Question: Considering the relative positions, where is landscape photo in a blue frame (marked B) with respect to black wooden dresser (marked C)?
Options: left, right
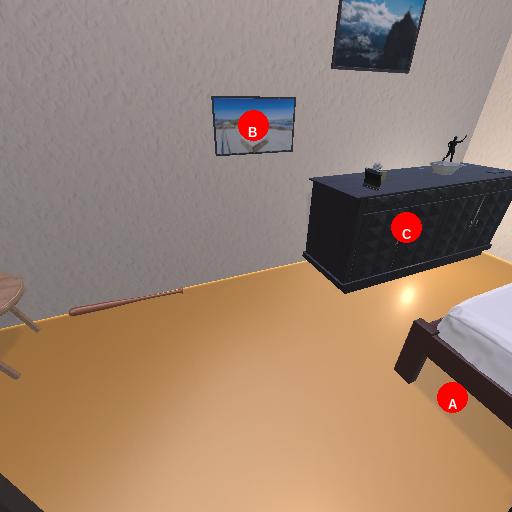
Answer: left